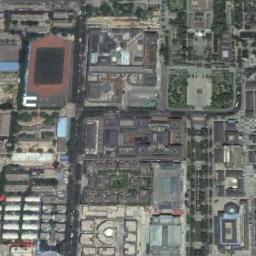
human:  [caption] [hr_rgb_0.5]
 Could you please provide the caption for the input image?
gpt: There are a lot of buildings next to the ground track field .

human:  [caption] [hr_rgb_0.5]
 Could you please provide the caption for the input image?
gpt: A track and field is built in the middle of a residential area, Surrounded by a lot of vegetation .

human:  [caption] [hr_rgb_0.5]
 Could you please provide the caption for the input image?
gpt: The color of the field is very rich .

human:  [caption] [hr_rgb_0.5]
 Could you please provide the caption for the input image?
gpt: The ground track field is surrounded by a residential area .

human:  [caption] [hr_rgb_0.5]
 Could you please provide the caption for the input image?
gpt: There are many buildings around the ground track field with a red track .